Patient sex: M
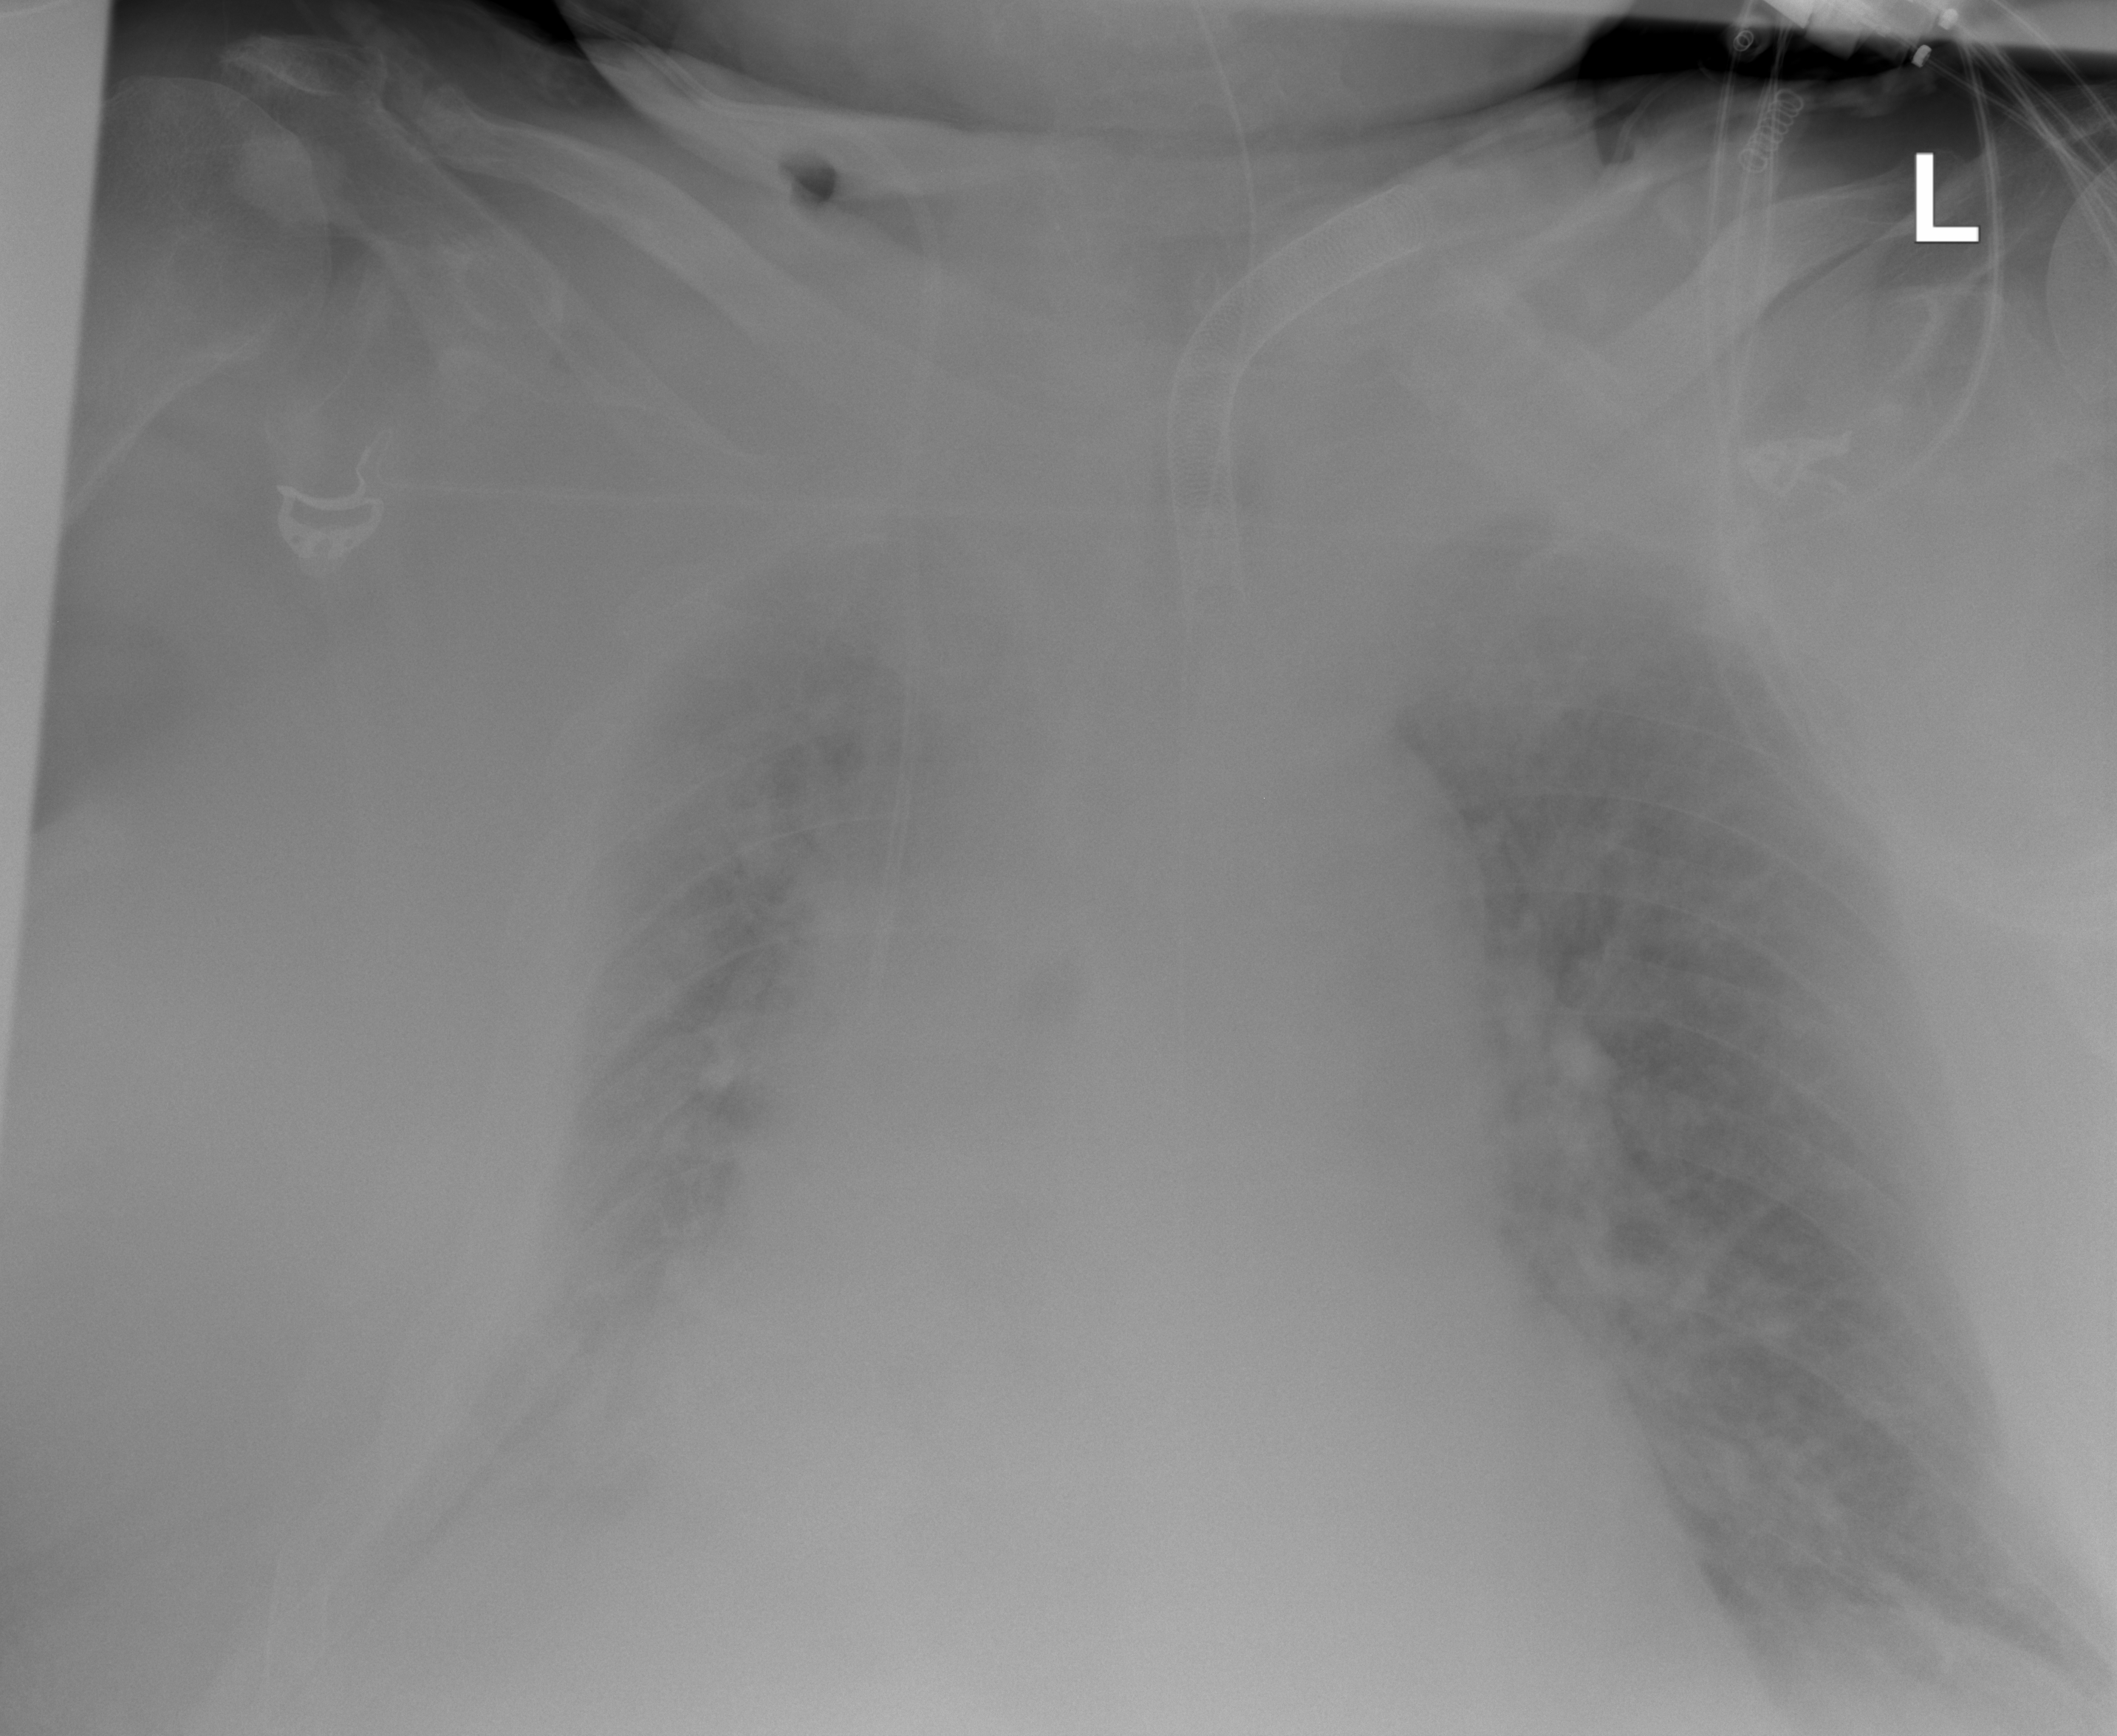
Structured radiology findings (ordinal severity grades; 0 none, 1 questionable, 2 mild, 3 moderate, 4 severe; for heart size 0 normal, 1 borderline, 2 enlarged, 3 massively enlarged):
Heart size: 2
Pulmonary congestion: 2
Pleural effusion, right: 2
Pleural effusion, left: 1
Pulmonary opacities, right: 0
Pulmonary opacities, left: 0
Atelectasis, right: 2
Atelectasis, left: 0